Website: slack
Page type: review-order
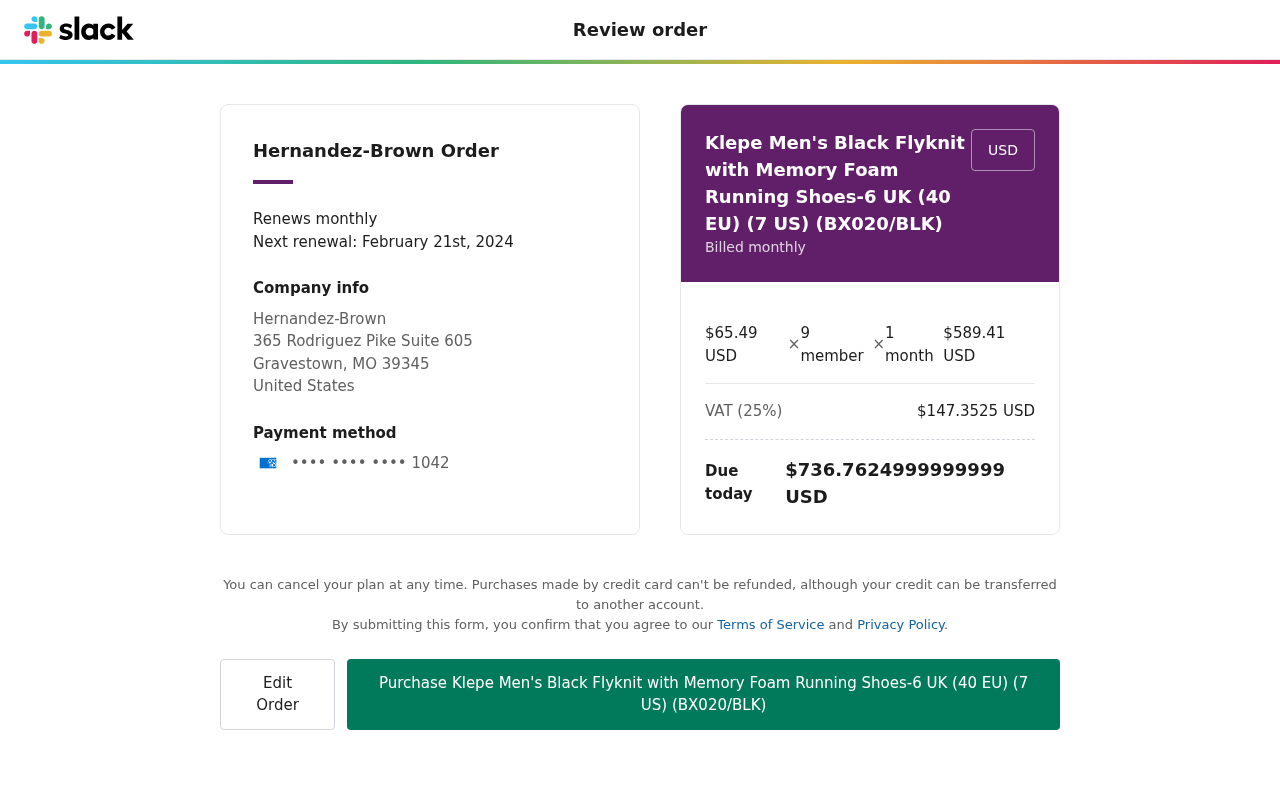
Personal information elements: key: PII_CARD_LAST4
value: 1042
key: PII_CITY_STATE_ZIP
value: Gravestown, MO 39345
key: PII_COMPANY
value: Hernandez-Brown
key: PII_COUNTRY
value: United States
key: PII_STREET
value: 365 Rodriguez Pike Suite 605
Product elements: key: PRODUCT1_NAME
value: Klepe Men's Black Flyknit with Memory Foam Running Shoes-6 UK (40 EU) (7 US) (BX020/BLK)
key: PRODUCT1_PRICE
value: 65.49
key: PRODUCT1_QUANTITY
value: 9
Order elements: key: ORDER_RENEWAL_DATE
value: February 21st, 2024
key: ORDER_SUBTOTAL
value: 589.41
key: ORDER_TAX
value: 147.3525
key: ORDER_TOTAL
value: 736.7624999999999